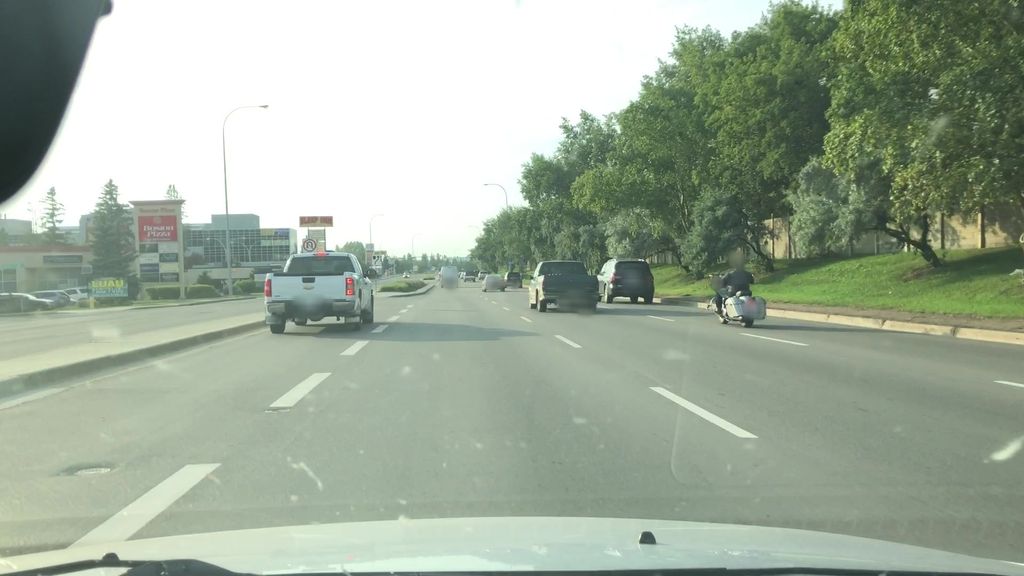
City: edmonton